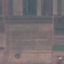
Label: AnnualCrop